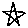
Label: star